Question: So I'm new to Unity and I'm watching a few tutorials to learn the basics. Something that got my attention is that in the videos they have an autocomplete and while I've got it too, it gives too few options. For instance it doesn't show the Debug or any of its properties. It runs fine but it's really annoying.
I don't know if it's related but it also lacks some coloration. Like in the videos Debug is colored orange but mine is not colored differently from the rest.

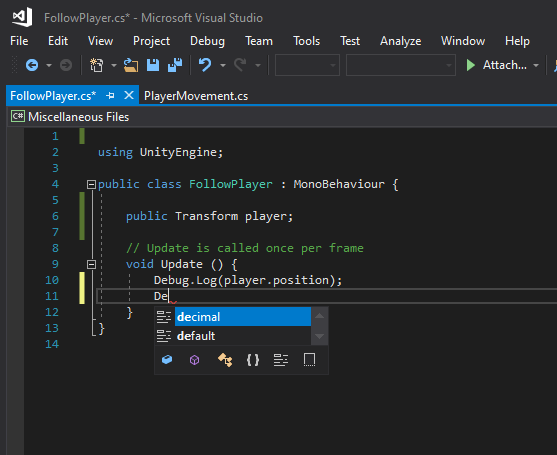
Answer: Not sure about your VS version and Unity version, but please update them if possible. For example, you have 'VS2017 15.8' and Unity '2018.1', then please update them to 'VS2017 15.9.17' and 'Unity2018.3.8' or higher.
And it seems to be one similar issue like <URL>. You can find details from for trouble-shooting the issue there.
- Visual Studio is set as your external script editor in Unity (Edit/Preferences/External Tools)- Visual Studio plugin is installed in Unity (Help/About must display a message like Microsoft Visual Studio Tools for Unity is enabled at the bottom).- Then check that the extension is properly installed in Visual Studio (Help/About).
- backup your project- quit both VS and Unity- remove all generated sln/csproj- remove the hidden .vs folder in VS Solution folder- remove the Library folder- re-open the project with Unity- In Unity, use Assets/Open C# Project to open that in Visual Studio